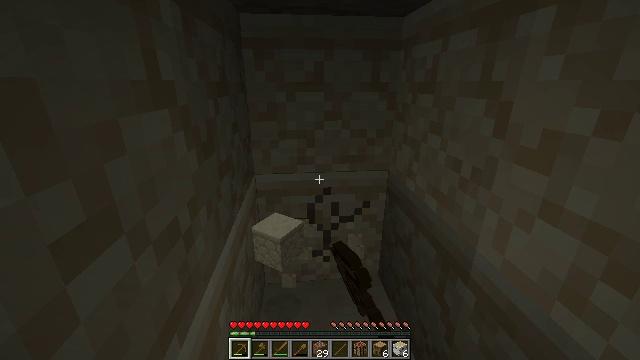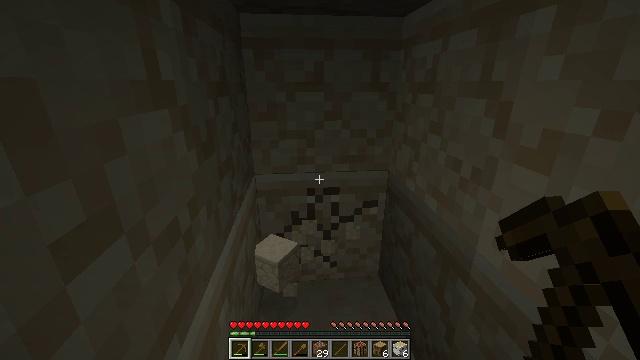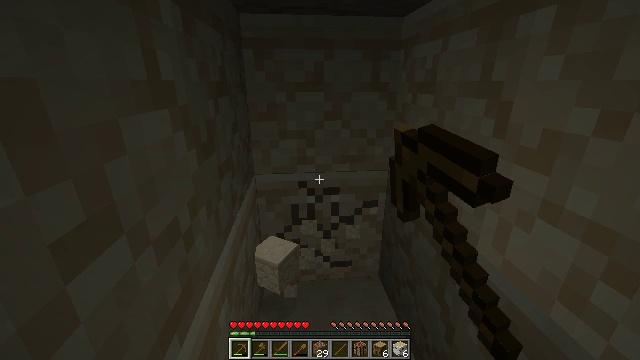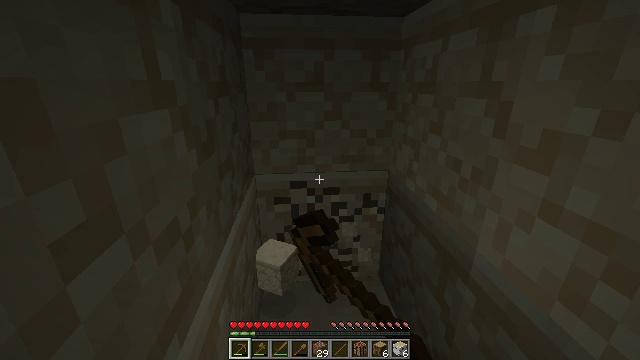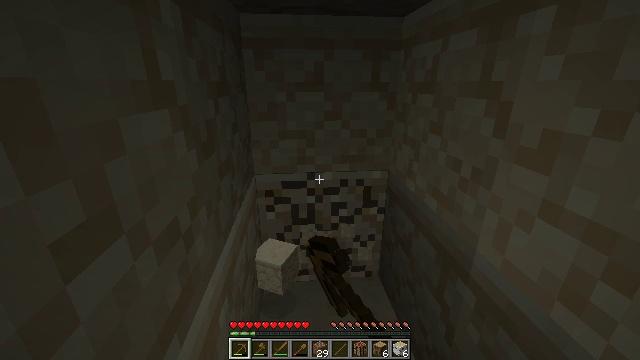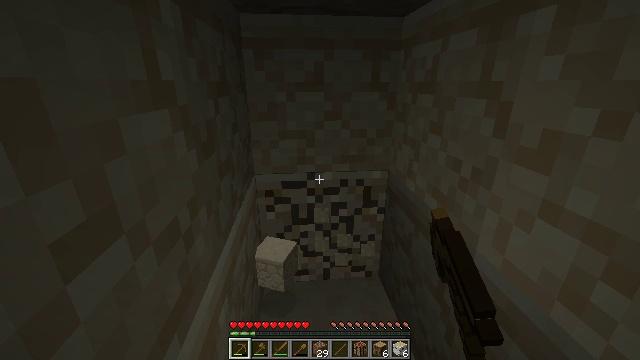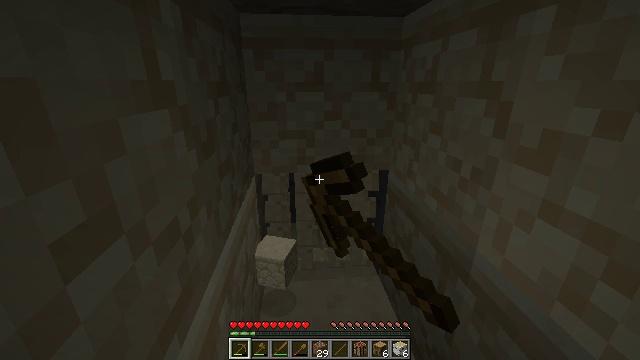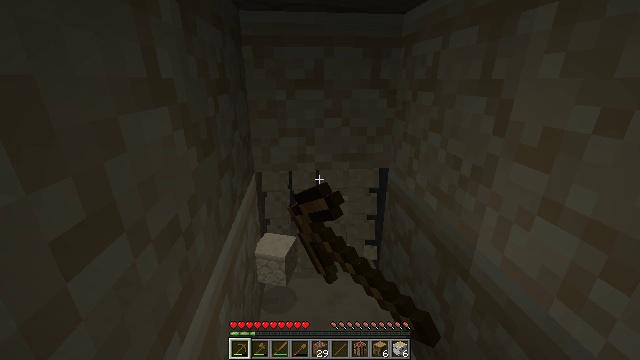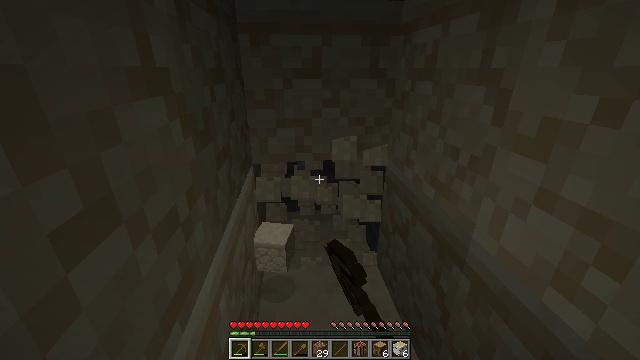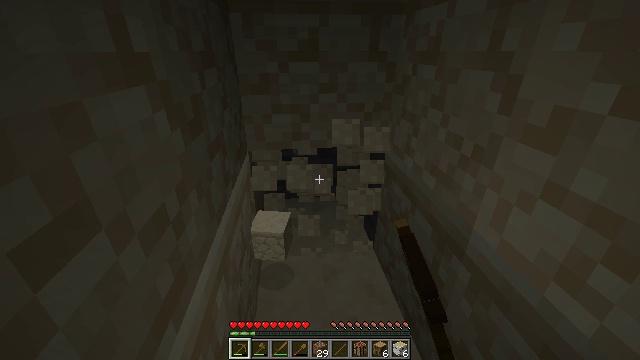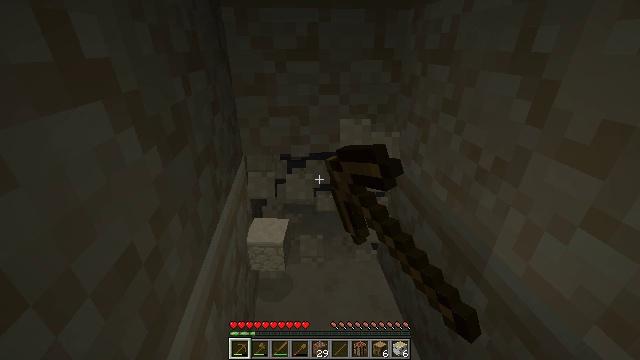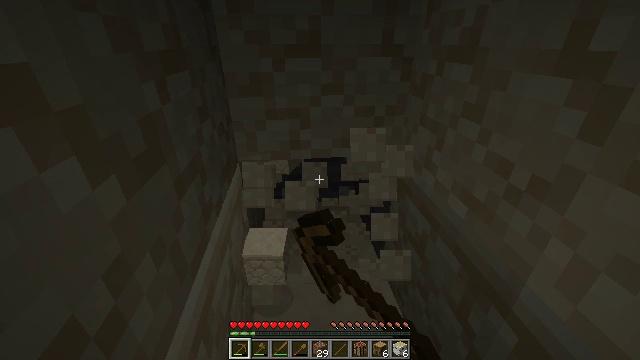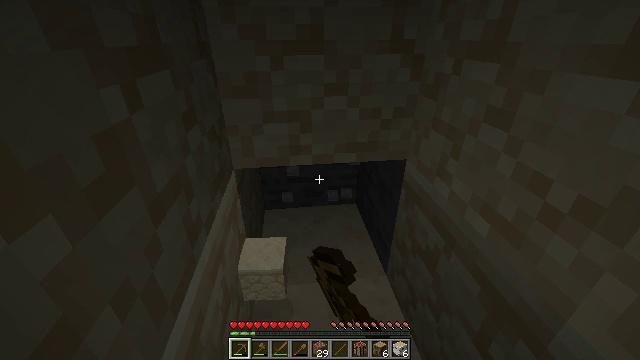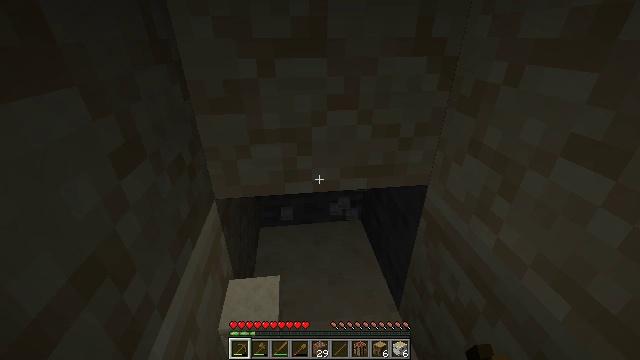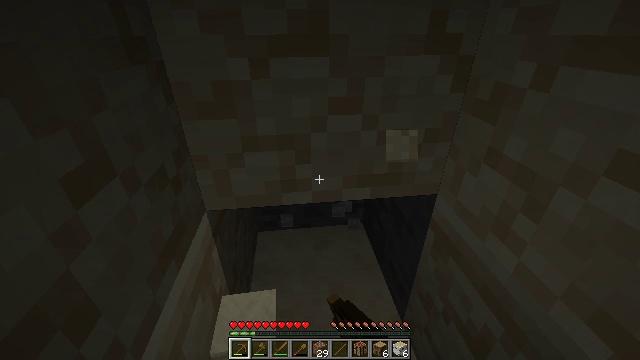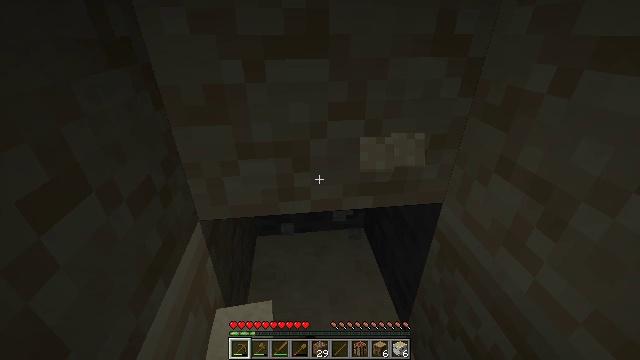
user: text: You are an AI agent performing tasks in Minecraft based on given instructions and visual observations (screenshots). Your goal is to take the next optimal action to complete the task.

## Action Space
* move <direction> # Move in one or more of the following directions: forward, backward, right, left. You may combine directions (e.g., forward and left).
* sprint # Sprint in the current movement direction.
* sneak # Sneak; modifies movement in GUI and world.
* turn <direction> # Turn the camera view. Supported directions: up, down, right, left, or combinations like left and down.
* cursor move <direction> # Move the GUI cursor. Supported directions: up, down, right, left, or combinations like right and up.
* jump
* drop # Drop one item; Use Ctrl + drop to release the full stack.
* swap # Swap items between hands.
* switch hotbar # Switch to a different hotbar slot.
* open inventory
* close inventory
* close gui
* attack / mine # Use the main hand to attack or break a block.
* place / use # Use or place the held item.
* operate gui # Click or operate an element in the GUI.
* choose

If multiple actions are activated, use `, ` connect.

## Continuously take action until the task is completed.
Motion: motion action
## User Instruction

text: Dig up the sandstone.
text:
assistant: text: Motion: attack / mine
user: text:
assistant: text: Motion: attack / mine
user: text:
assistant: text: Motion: attack / mine
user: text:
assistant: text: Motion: attack / mine
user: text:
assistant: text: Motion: attack / mine
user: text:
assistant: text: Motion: attack / mine
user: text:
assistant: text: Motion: attack / mine
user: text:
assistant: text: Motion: turn down, attack / mine
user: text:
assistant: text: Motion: move forward, turn down, attack / mine
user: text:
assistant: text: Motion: move forward, attack / mine
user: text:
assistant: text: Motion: move forward, turn down, attack / mine
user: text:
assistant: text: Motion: move forward, attack / mine
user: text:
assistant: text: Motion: move forward, attack / mine
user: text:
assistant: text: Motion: attack / mine
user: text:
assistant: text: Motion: attack / mine
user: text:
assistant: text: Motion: attack / mine
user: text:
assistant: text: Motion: attack / mine
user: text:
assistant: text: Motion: turn right, attack / mine
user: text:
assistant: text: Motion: turn right and up, attack / mine
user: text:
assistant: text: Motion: turn right and up, attack / mine
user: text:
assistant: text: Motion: attack / mine
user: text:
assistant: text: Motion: attack / mine
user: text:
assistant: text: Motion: turn right and up, attack / mine
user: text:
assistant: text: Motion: turn right, attack / mine
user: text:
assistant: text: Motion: turn right, attack / mine
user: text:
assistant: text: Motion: turn right, attack / mine
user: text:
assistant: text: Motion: turn right, attack / mine
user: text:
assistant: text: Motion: turn right, attack / mine
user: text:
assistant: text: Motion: turn right, attack / mine
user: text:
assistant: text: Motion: turn right, attack / mine